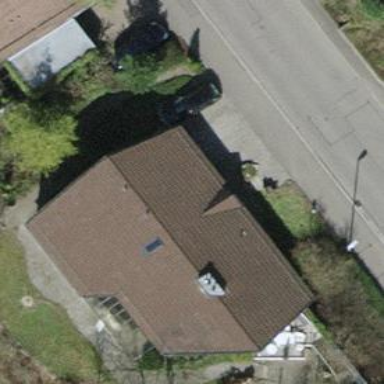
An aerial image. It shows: Detached building with gabled tile roof.